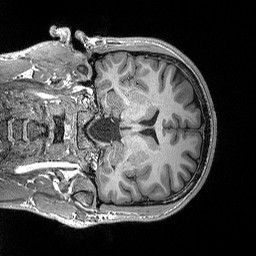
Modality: T1w
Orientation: coronal
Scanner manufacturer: siemens
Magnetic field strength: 3 T
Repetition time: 2.3 s
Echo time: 0.00298 s